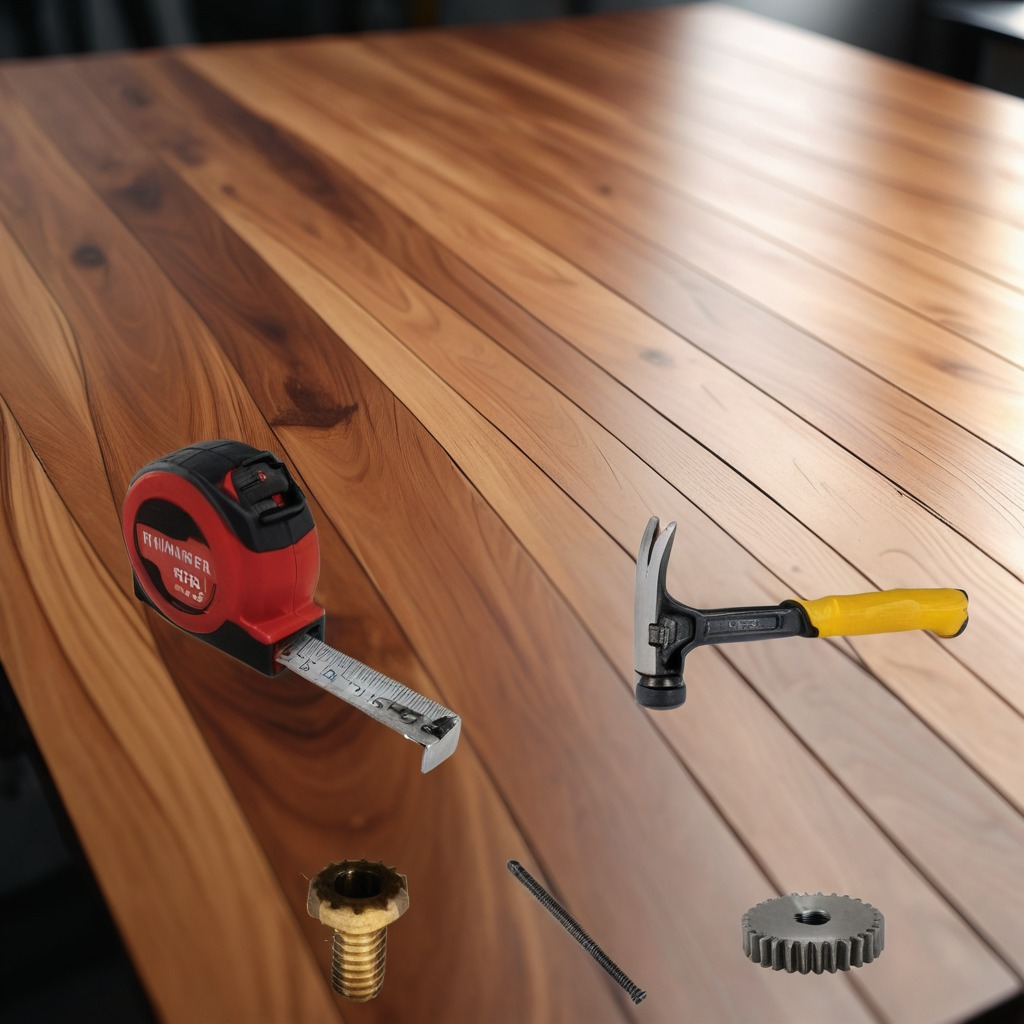
A steel gear with teeth, a measuring tape, a hammer, a metal machine screw, and a coiled metal spring are lying on the wooden table.